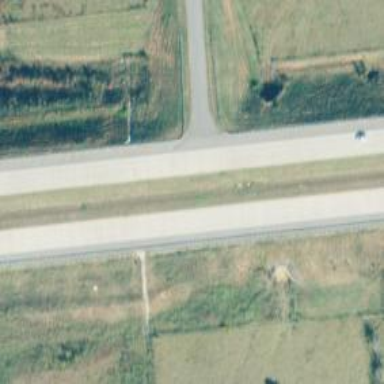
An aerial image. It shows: Trunk highway with embankment.